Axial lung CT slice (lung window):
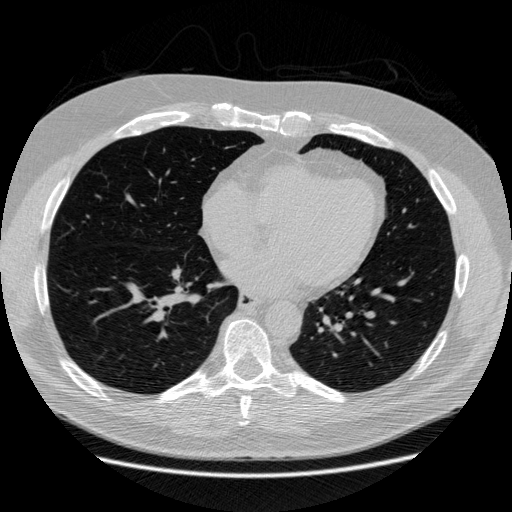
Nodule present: no